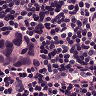
Metastatic tissue present: yes